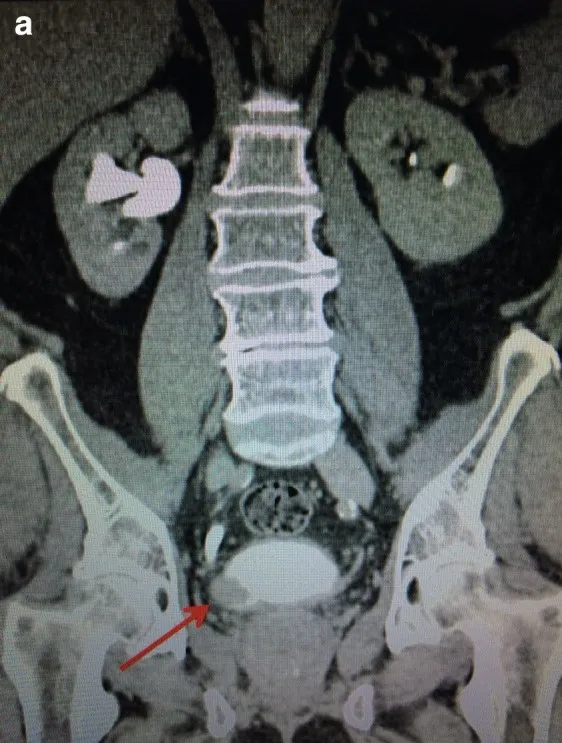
(a) Coronal views on CT urogram show 2.6 cm right distal ureteral defect (red arrow).
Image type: radiology (ct)